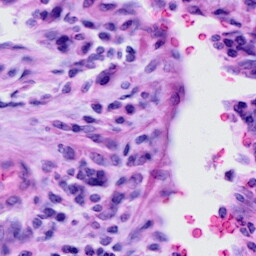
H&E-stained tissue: Cervix